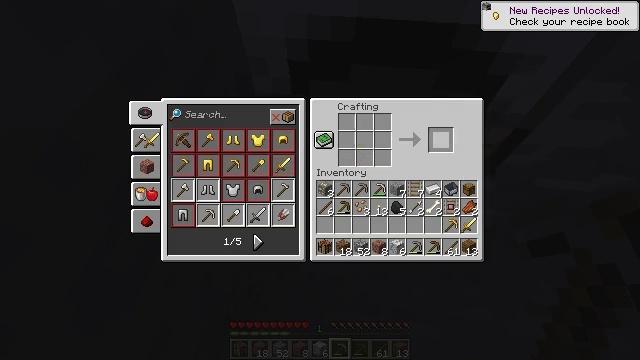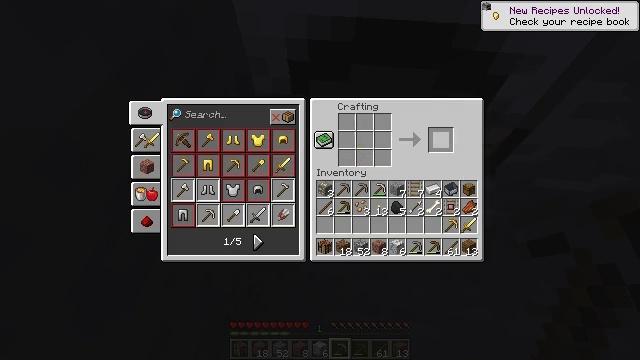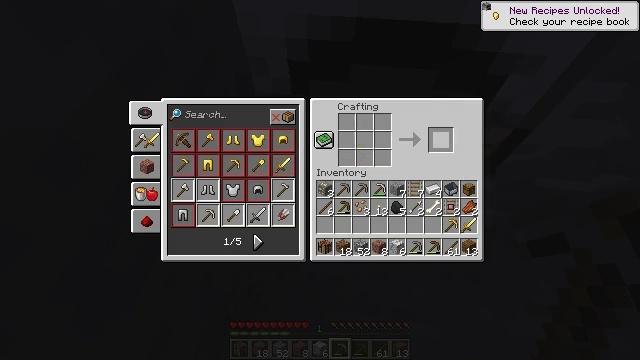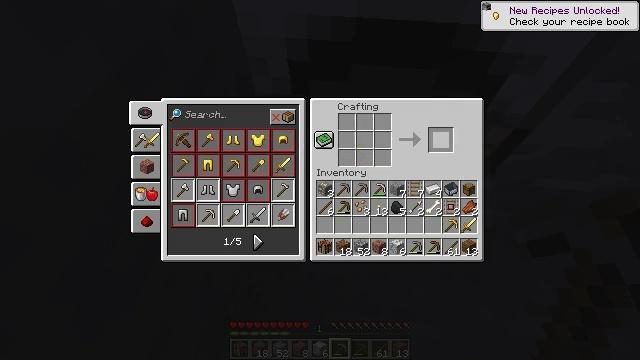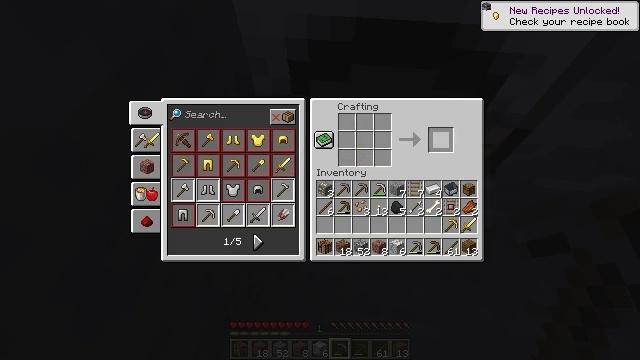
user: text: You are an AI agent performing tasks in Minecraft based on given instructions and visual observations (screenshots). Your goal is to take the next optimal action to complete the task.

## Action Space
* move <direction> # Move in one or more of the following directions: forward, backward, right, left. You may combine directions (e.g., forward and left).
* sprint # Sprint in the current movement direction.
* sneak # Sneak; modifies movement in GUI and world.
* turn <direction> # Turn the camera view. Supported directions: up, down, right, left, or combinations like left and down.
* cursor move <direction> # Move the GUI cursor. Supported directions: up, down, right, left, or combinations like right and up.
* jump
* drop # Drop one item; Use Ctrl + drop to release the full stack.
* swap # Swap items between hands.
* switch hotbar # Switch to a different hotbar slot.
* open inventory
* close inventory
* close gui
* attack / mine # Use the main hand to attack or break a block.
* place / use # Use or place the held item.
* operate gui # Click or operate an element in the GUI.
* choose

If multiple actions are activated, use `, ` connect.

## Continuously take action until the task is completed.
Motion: motion action
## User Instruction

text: Produce a golden sword with gold and stick in the crafting table.
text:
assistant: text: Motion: sneak, operate gui
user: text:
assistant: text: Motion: sneak
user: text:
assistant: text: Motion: sneak
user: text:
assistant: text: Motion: sneak
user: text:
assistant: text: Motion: sneak